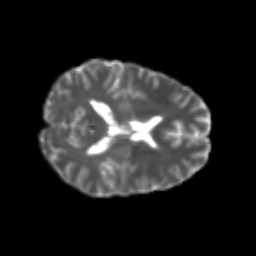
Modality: T2w
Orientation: axial
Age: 24
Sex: female
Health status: healthy
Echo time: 0.074 s